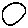
Label: circle